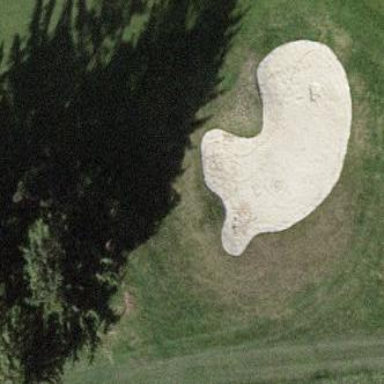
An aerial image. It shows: Golf bunker filled with natural sand.